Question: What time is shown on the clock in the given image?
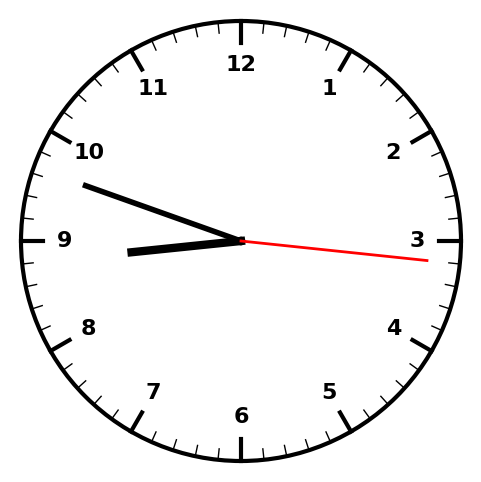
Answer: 08:48:16